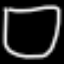
Label: square